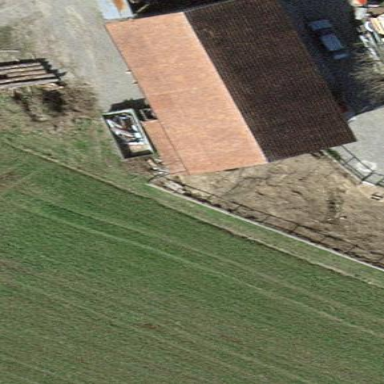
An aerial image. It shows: Stable.